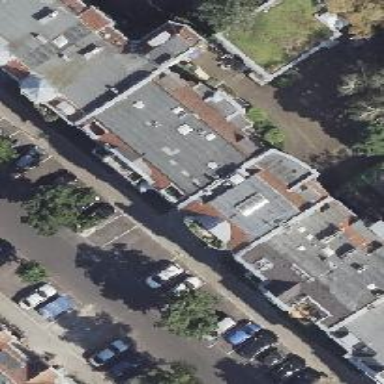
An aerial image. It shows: Building consisting of apartments.